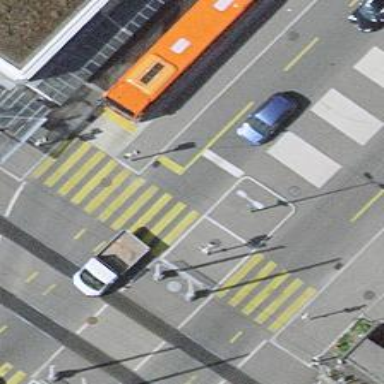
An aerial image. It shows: Crossing with traffic signals and pedestrian island.